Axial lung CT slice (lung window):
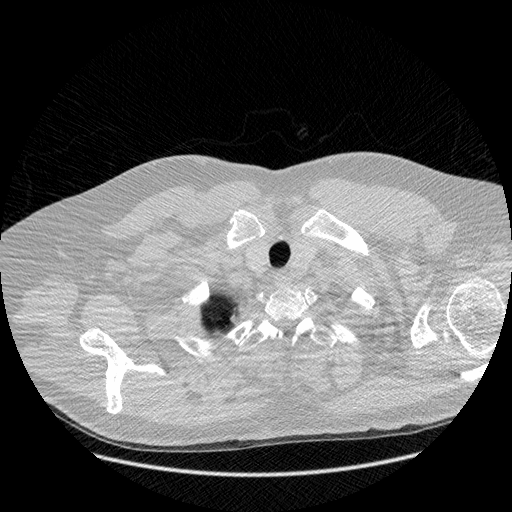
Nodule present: no